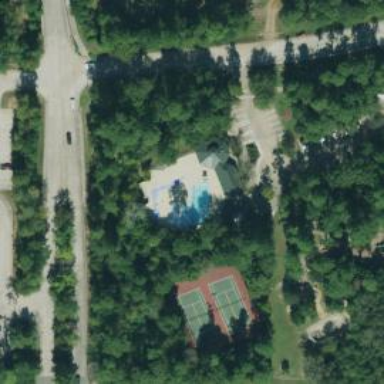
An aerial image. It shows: Sports center specializing in swimming activities located on leisure land.